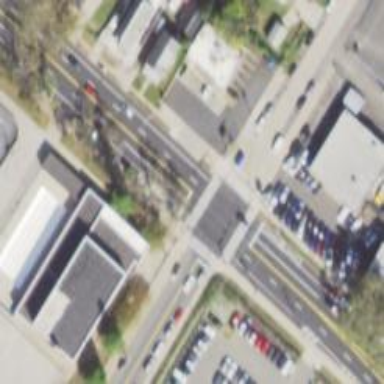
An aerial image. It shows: Unmarked crossing on footway.